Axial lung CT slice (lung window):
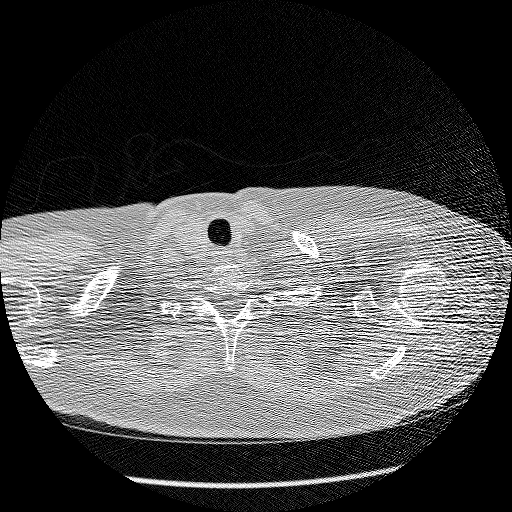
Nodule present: no